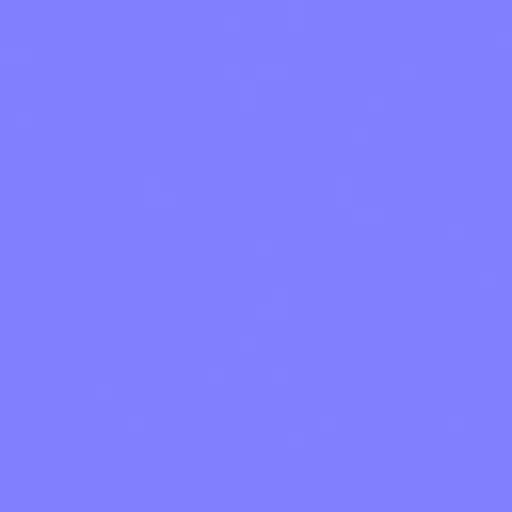
beige light marble smooth stone